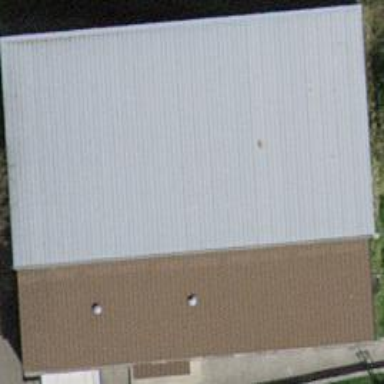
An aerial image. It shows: Sports center building.